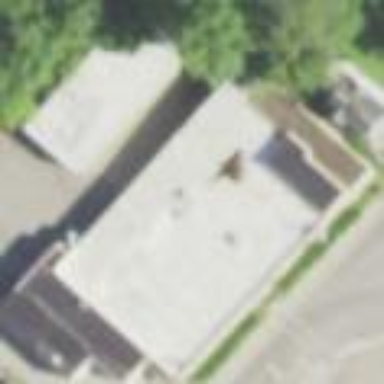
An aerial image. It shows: Building.